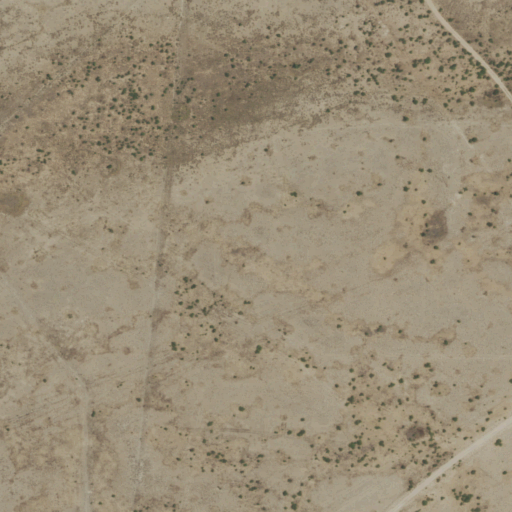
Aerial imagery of valley in New Mexico named Scanlon Draw containing grassland, shrub, and open development